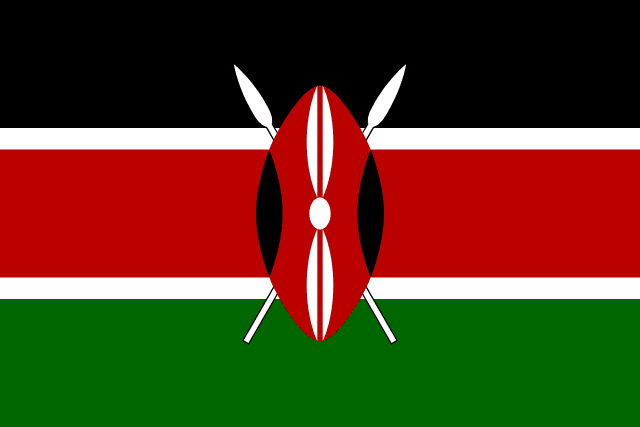
Country: Kenya
Country code: ke